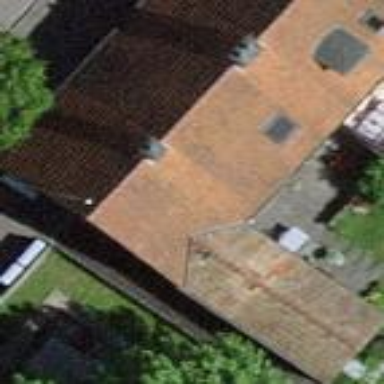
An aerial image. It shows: Terrace building.